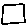
Label: square